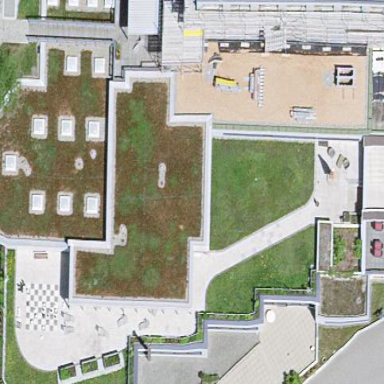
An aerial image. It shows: Hospital building.